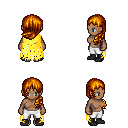
a pixel art fantasy rpg character, female body template, human, dark skin, yellow tattered cape, white pants, dark blonde left-swept hairstyle, black shoes, four views (front, back, left, right), 2x2 character sprite sheet, small pixel art, hard edges, no anti-aliasing